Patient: sex F, age 22
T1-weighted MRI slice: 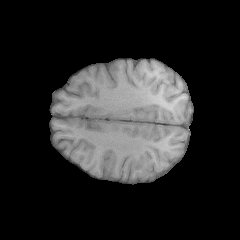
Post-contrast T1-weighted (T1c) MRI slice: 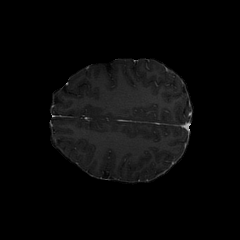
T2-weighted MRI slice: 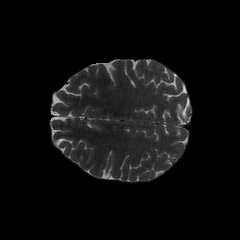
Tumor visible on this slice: no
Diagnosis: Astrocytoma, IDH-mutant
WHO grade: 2